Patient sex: M
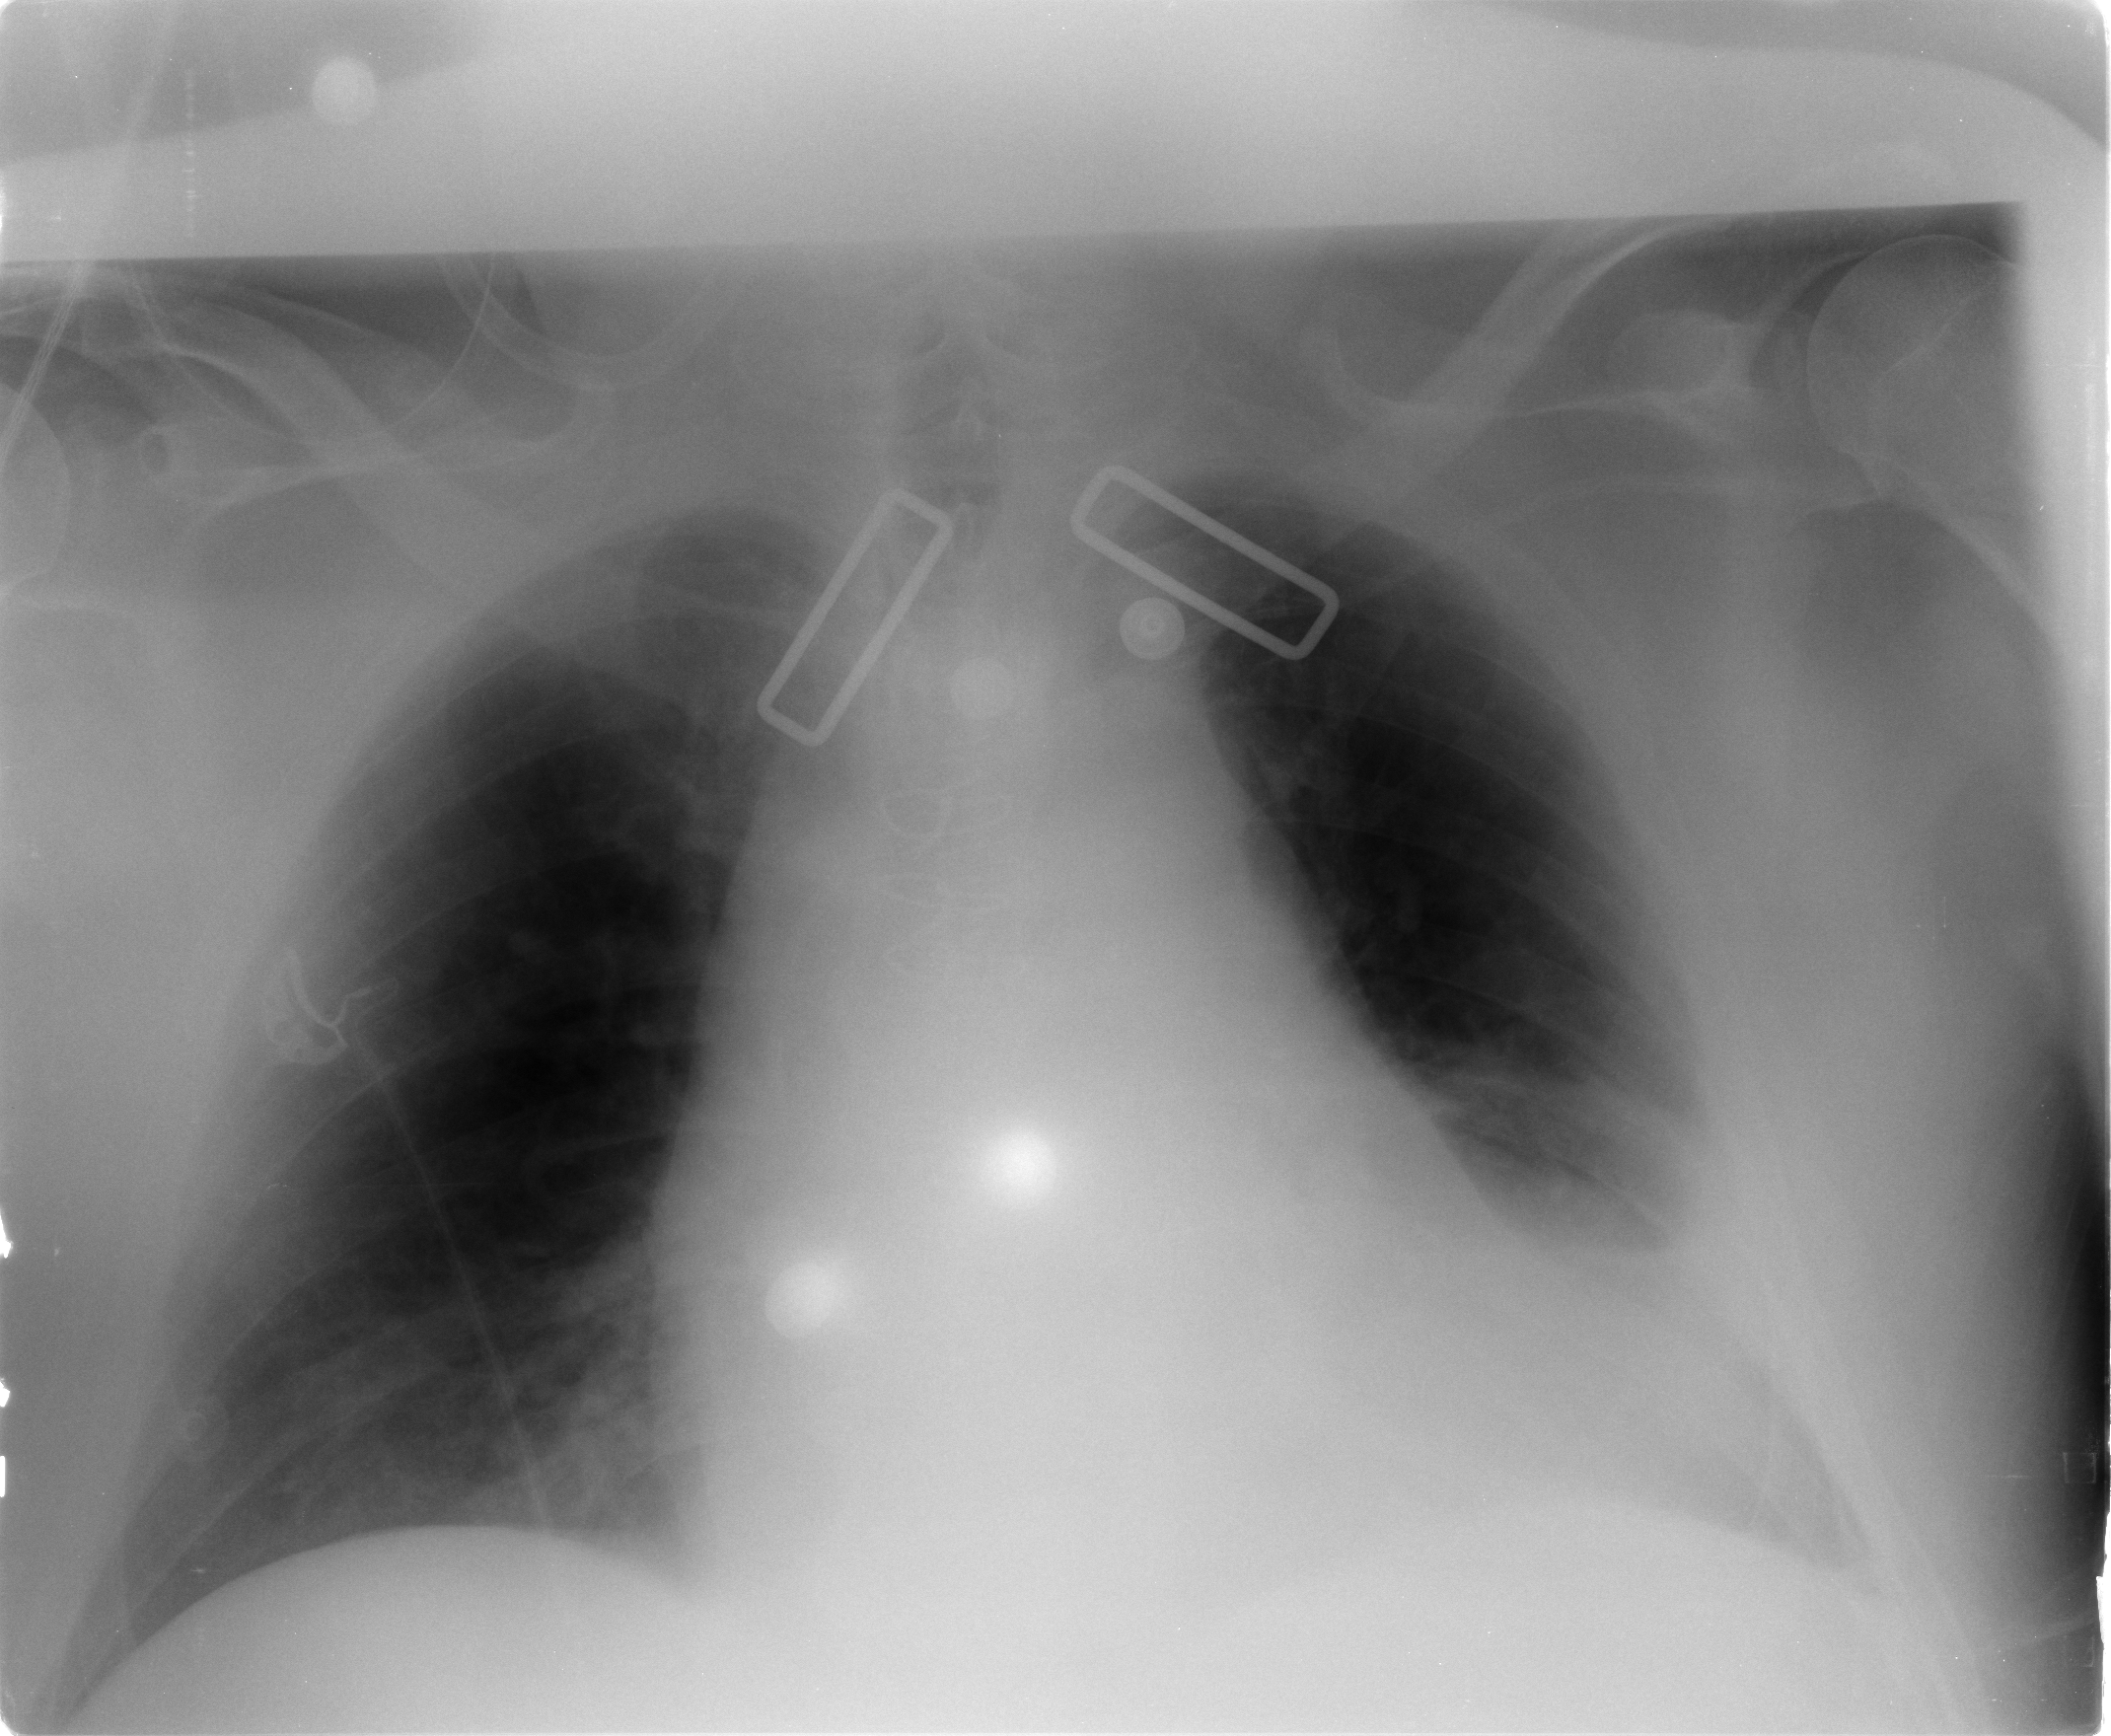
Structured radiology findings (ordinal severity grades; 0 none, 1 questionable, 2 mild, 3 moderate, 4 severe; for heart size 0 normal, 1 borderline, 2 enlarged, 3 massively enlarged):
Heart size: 2
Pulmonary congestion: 0
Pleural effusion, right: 1
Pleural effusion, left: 2
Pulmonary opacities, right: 0
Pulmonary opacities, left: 0
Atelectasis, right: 0
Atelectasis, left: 2